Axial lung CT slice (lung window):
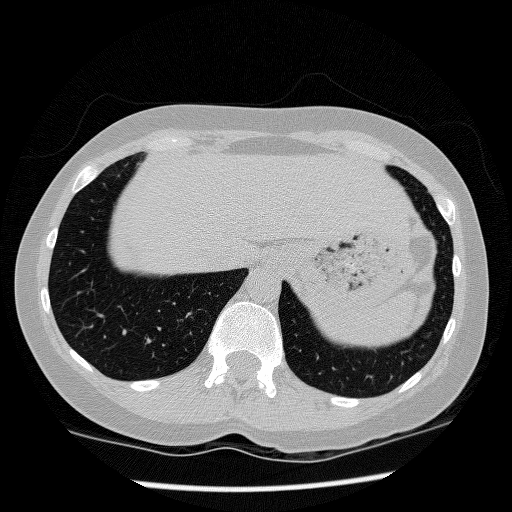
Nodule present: no